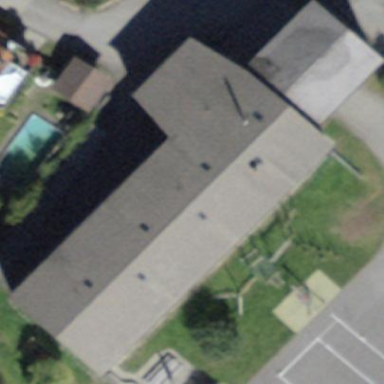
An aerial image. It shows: School building.